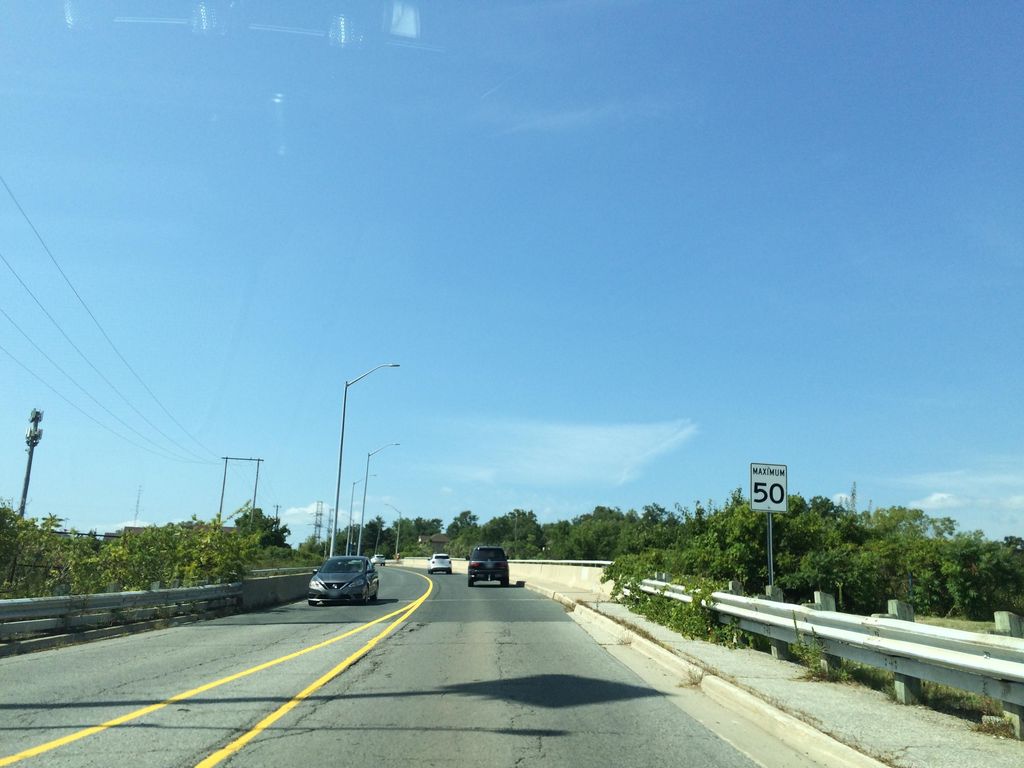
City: hamilton